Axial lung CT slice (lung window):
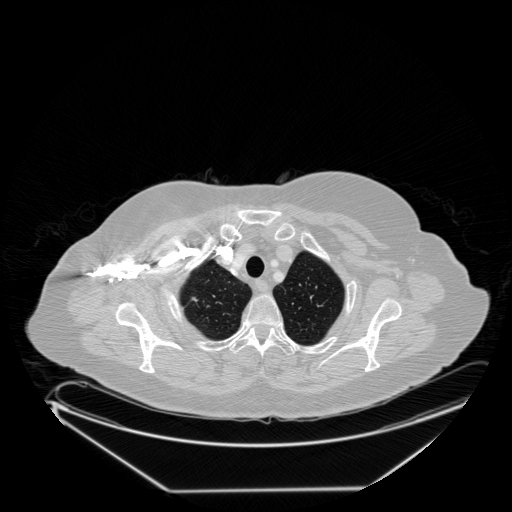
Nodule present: yes
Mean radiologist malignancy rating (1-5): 2